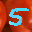
Label: 5